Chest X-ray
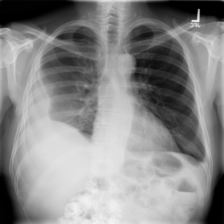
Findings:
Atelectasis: negative
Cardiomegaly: negative
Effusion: negative
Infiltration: positive
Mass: negative
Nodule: negative
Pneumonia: negative
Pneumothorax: negative
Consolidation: negative
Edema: negative
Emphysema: negative
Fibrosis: negative
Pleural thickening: negative
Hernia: negative